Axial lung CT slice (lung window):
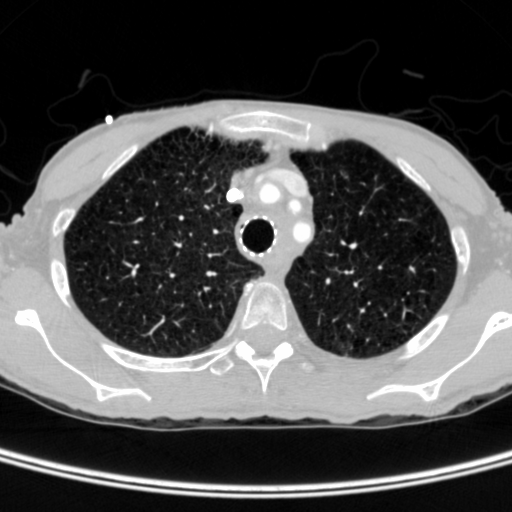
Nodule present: no